Question: I have spring boot application using i18n that imports a jar file as a library.
In jar library there are messages.properties files 'messages.properties, messages_en.properties, ...' that I want to use.
Problem is that 'messages.properties' files from the library are not loaded and I can't use translations from them.
I have MessageSource bean set up as bellow and I can't figure out what path should I add to access 'messages.properties' files in the library. Now only messages.properties files from the main app are used
'''
@Bean
public MessageSource messageSource() {
ReloadableResourceBundleMessageSource messageSource = new ReloadableResourceBundleMessageSource();
messageSource.setBasenames(
"classpath:messages",
// " path to messages in library ?"
);
messageSource.setUseCodeAsDefaultMessage(true);
messageSource.setDefaultEncoding("UTF-8");
return messageSource;
}
'''
Messages in the library were added to resources, so they are in the base folder of the jar

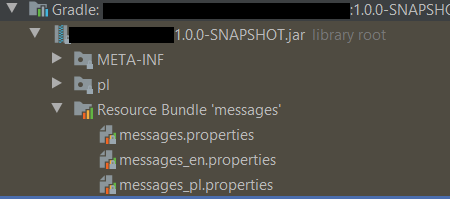
Answer: I have managed to find a solution. I have changed name of messages in one project so they were not the same as names in the other. F.eg.: messages.properties, messages_en.properties in one project and messages2.properties, messages2_en.properties in second project (library).
Than i've added path to messages and messages2 in configuration as bellow and all messages were accessible.
'''
@Bean
public MessageSource messageSource() {
ReloadableResourceBundleMessageSource messageSource = new ReloadableResourceBundleMessageSource ();
messageSource.setBasenames("classpath:messages", "classpath:messages2");
return messageSource;
}
'''
It comes out that messages files names can't be the same